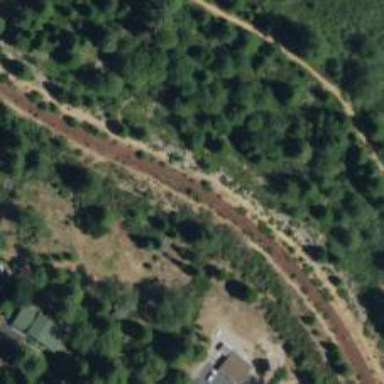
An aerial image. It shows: Abandoned railway.